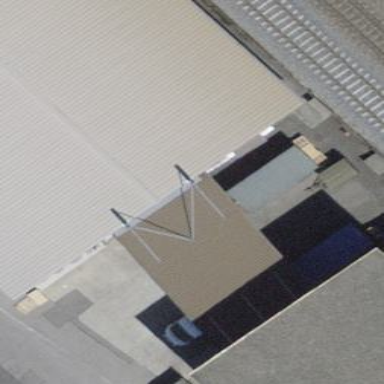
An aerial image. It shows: View of roof of building.